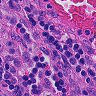
Metastatic tissue present: no